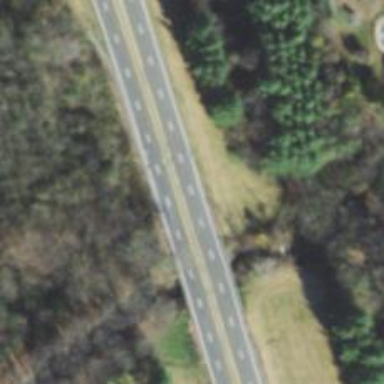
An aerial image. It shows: Trunk highway with expressway features.